Interaction volume radius: 5 \u00c5
Interaction volume height: 35 \u00c5
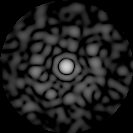
Disorder parameter: 0.8603